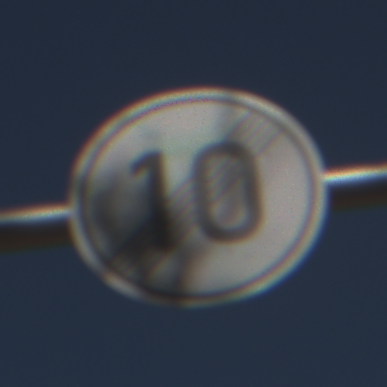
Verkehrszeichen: EndeGeschwindigkeit10
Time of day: MorningAfternoon
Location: Outdoor (Nature)
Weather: Clear
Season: NotSpecified
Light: Natural